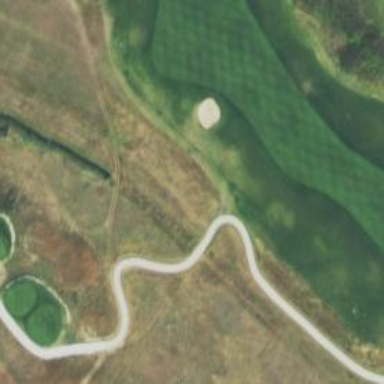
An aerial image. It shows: Path used for both walking and golf.